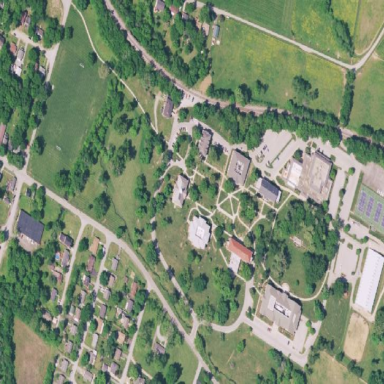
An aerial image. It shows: University.